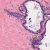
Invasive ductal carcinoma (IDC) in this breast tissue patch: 0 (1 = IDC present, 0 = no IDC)